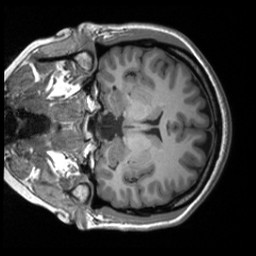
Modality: T1w
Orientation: coronal
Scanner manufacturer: siemens
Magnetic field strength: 3 T
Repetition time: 2 s
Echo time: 0.0023 s